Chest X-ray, PA view. Patient: 25 years old, sex F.
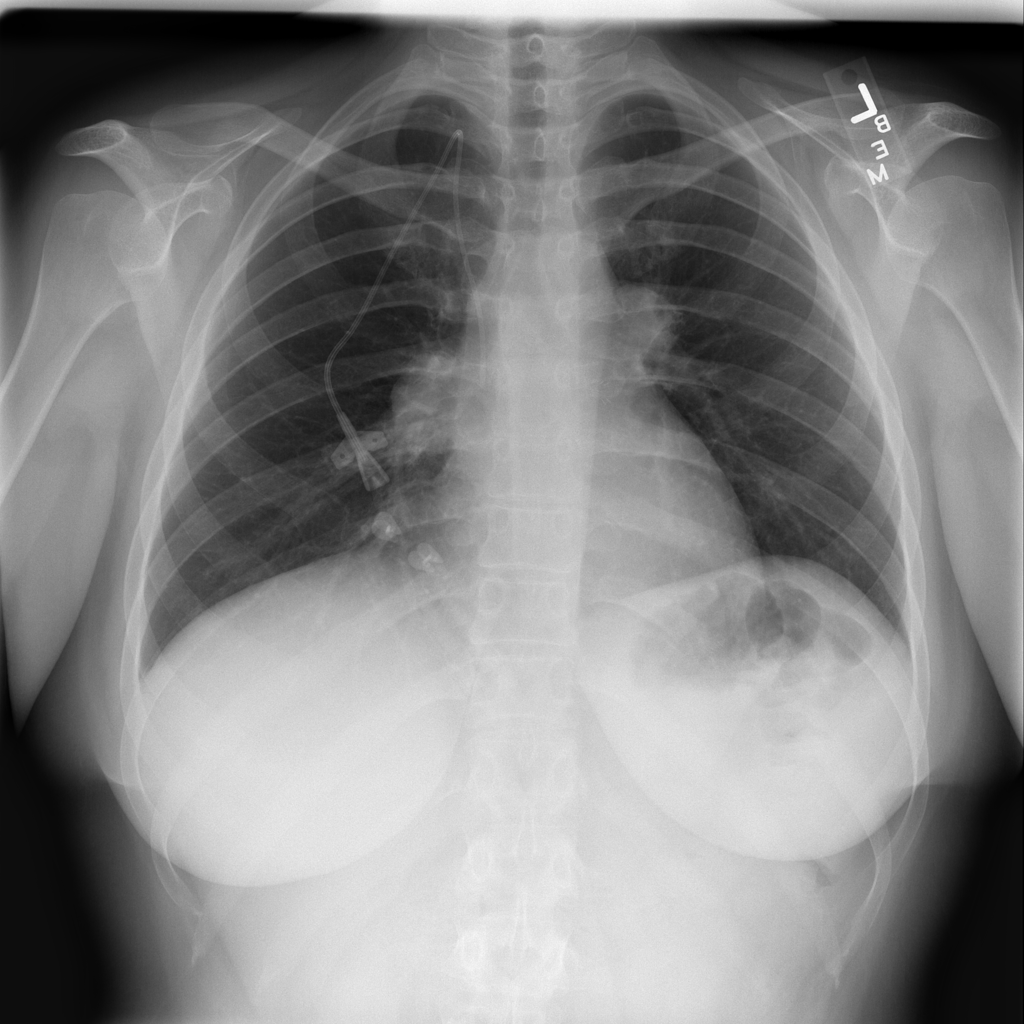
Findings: Mass